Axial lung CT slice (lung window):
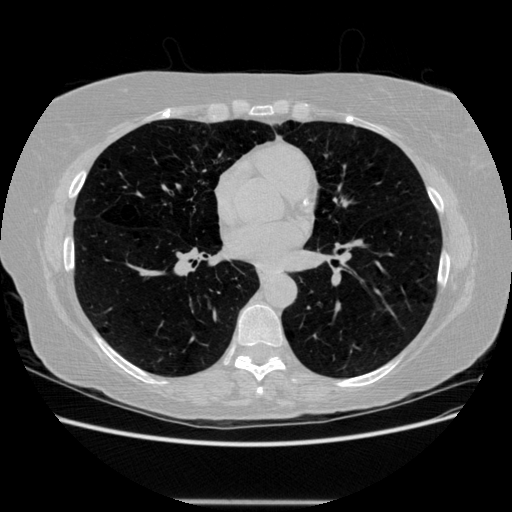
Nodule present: no